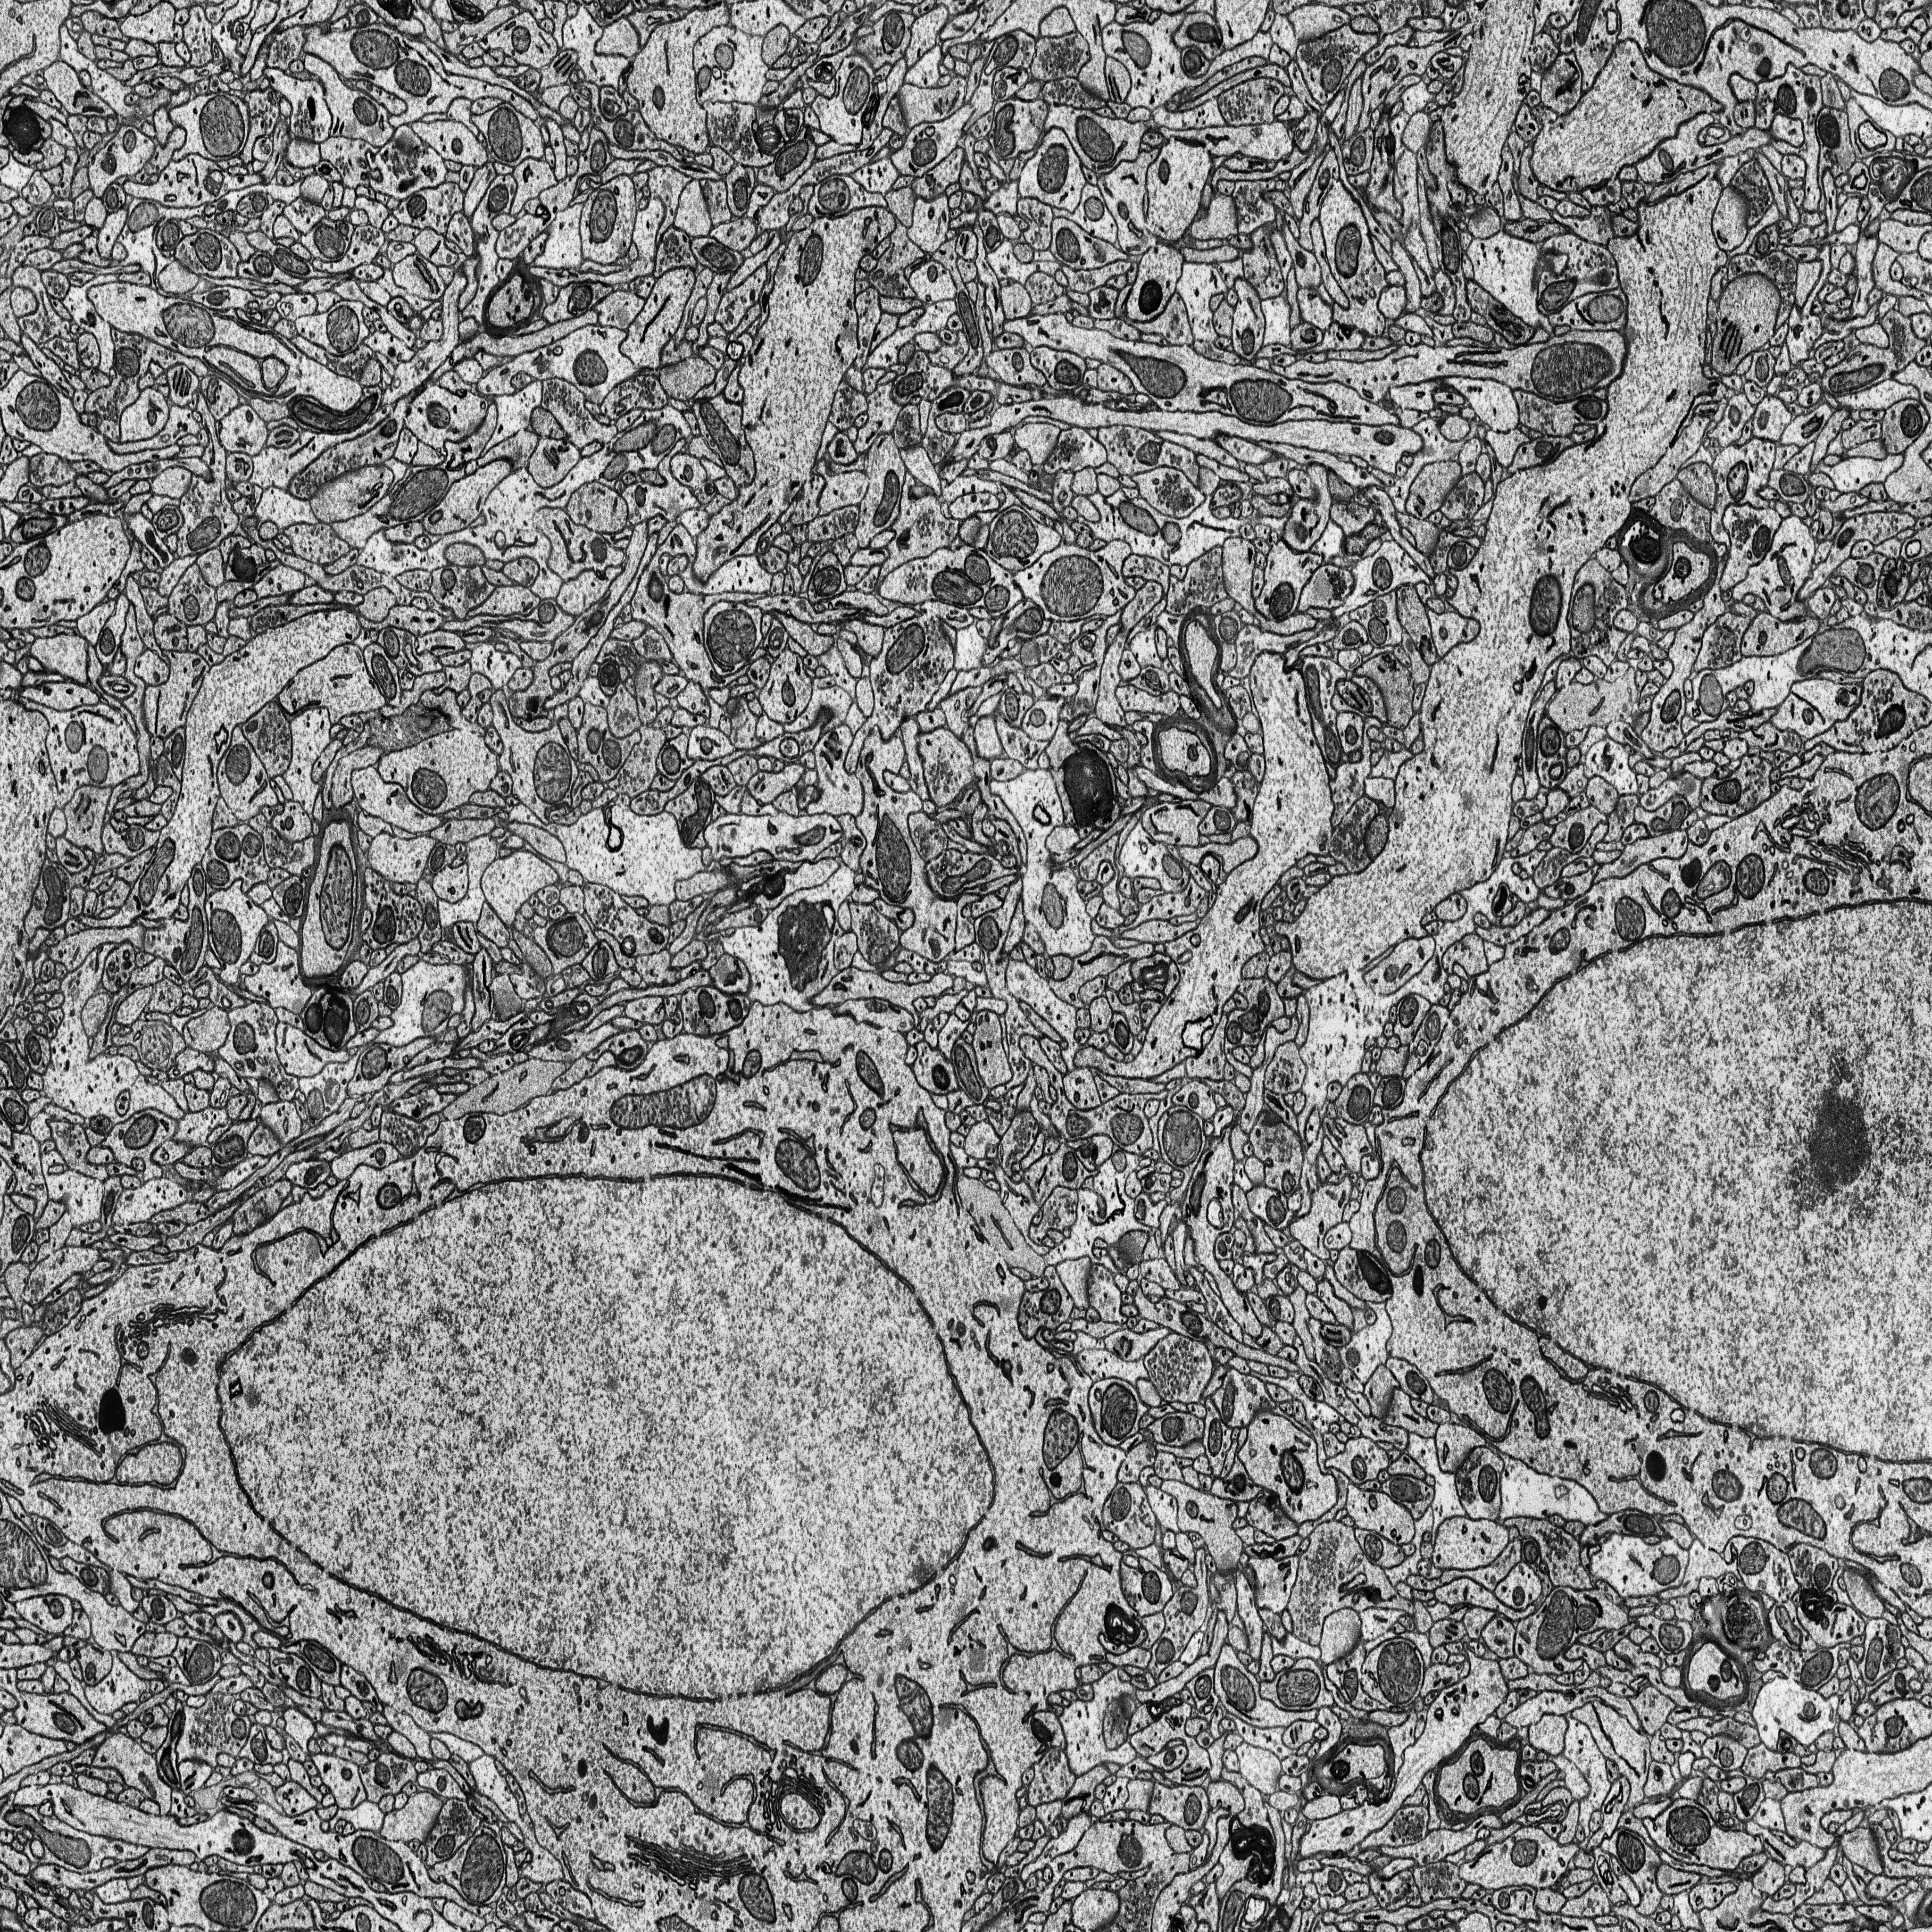
Electron microscopy slice of rat cortex tissue
Slice depth (z): 285
Mitochondria instances in slice: 384